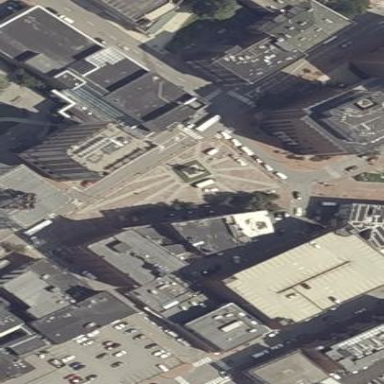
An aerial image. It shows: Square.